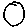
Label: circle